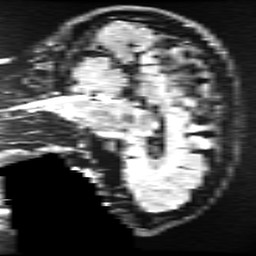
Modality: FLAIR
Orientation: sagittal
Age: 48
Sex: female
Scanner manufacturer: ge
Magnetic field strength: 3 T
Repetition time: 11 s
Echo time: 0.1497 s